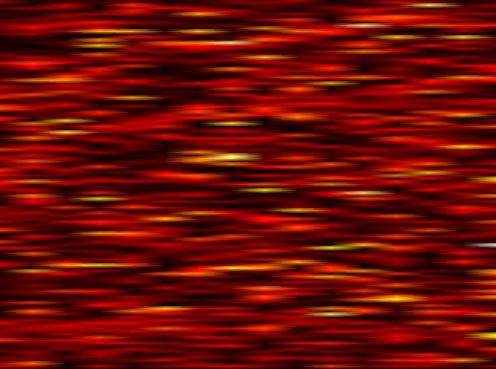
Label: OFDM